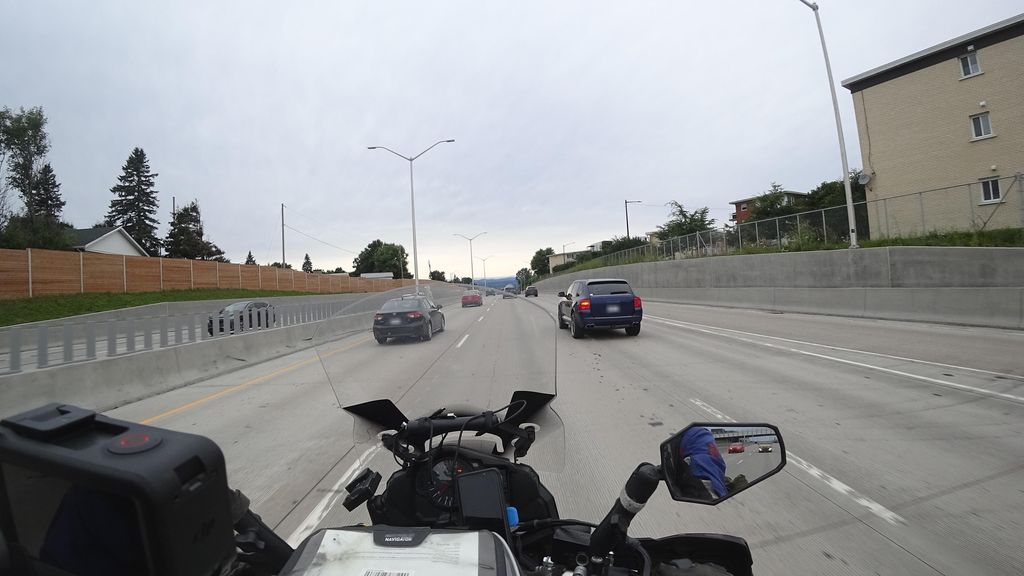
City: quebec_city